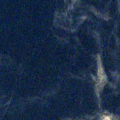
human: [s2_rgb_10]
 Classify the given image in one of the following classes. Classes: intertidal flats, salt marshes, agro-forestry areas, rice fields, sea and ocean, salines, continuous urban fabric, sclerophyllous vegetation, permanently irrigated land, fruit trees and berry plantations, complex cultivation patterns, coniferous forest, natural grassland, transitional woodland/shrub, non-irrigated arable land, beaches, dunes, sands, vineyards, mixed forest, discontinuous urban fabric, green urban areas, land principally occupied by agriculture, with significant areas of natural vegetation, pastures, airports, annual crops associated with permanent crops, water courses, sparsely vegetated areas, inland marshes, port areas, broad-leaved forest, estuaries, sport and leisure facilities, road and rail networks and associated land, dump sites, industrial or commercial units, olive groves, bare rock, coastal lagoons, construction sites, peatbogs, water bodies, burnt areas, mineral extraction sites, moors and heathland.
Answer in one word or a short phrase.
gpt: water bodies